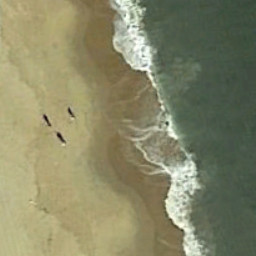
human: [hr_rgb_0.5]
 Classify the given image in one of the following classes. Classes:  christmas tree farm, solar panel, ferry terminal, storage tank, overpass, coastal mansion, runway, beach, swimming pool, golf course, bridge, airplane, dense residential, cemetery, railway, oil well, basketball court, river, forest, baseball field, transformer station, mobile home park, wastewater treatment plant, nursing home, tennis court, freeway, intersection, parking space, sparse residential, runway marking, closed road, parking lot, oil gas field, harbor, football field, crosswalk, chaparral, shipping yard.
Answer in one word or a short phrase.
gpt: beach